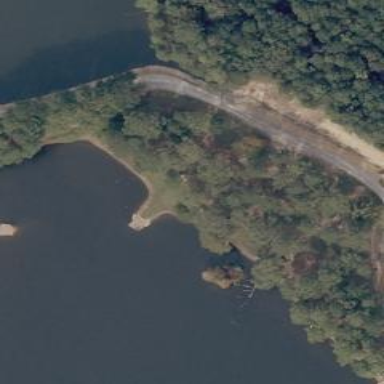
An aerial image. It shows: Reservoir.